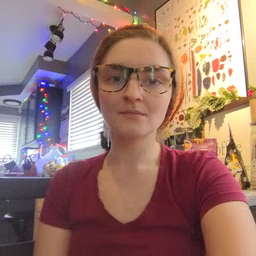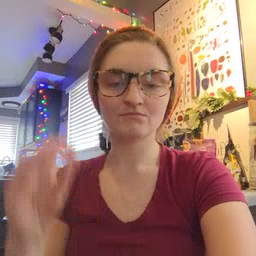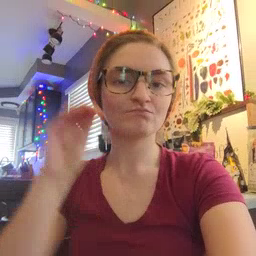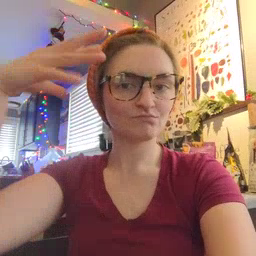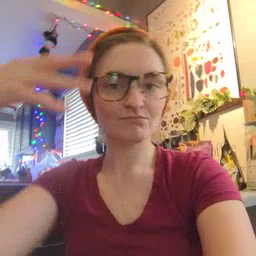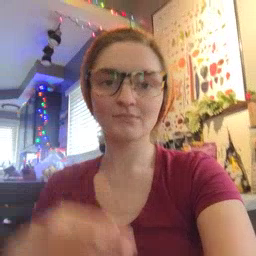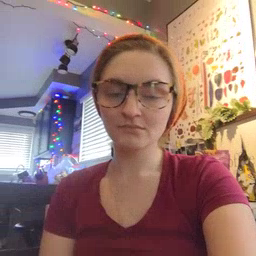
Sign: lamp